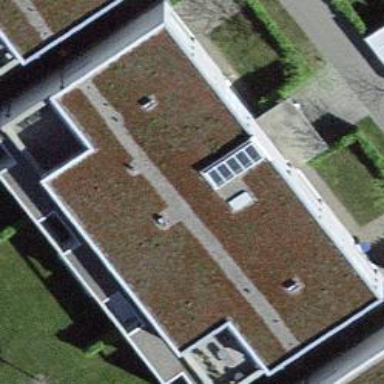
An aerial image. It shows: Residential building with flat roof.